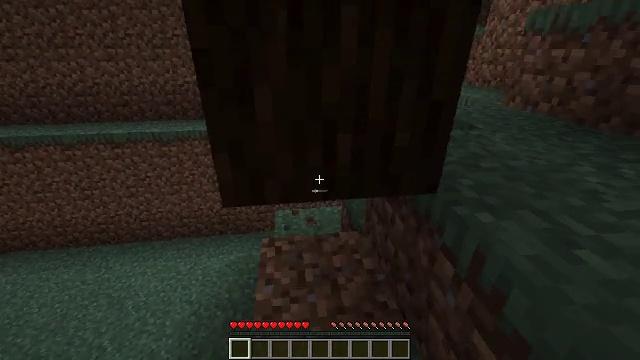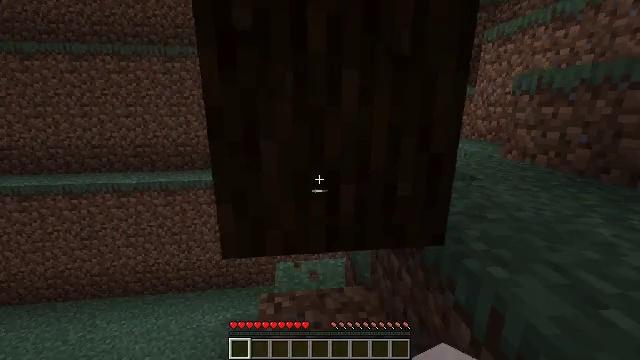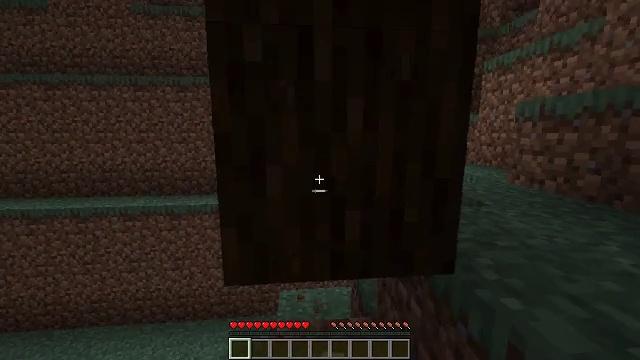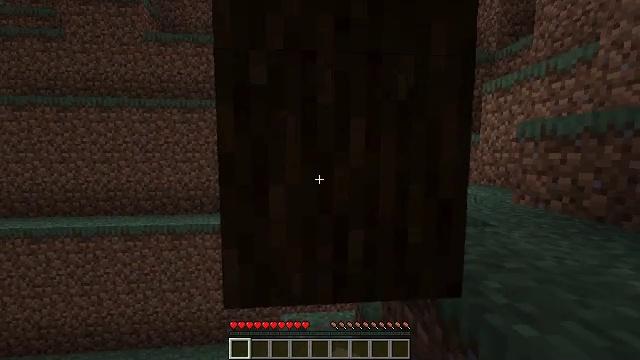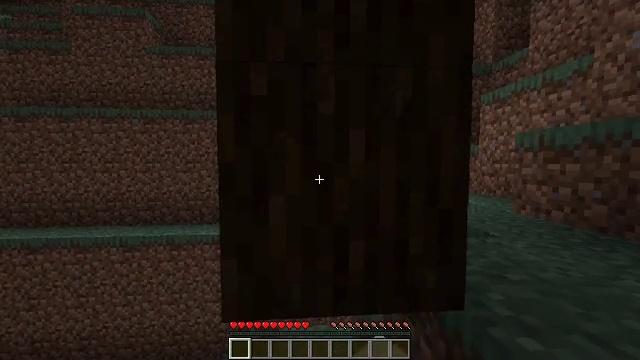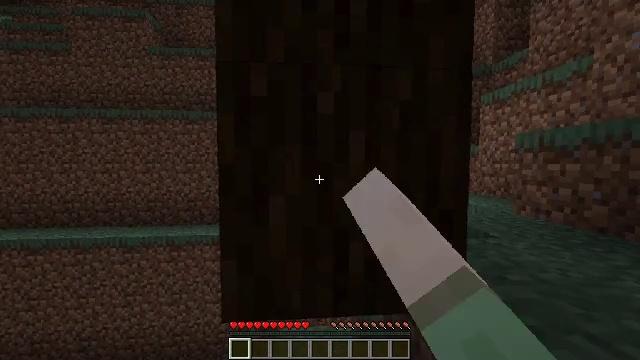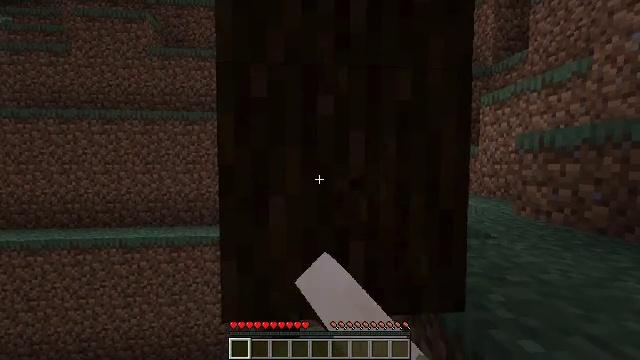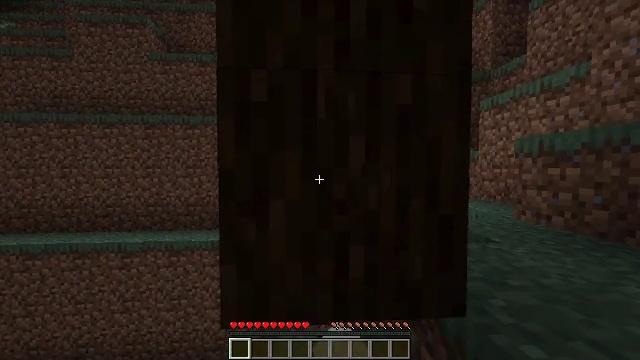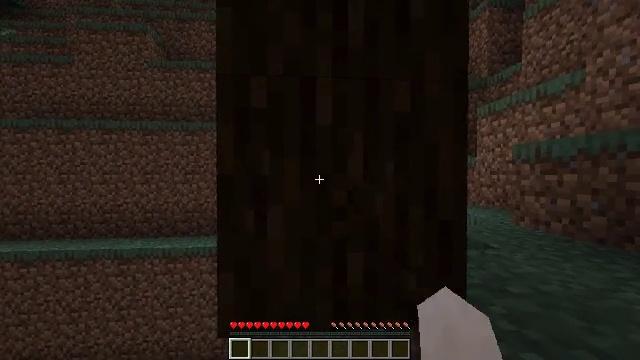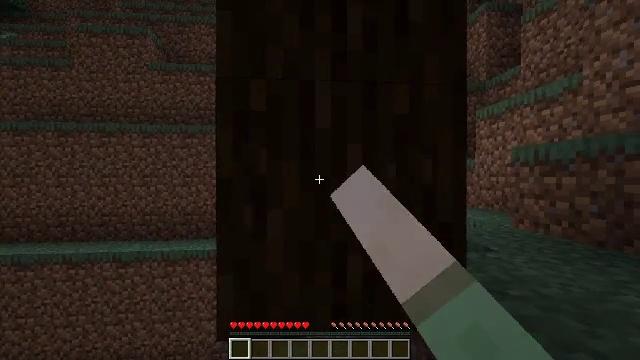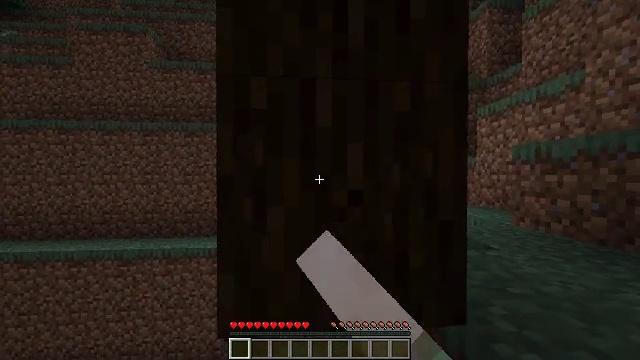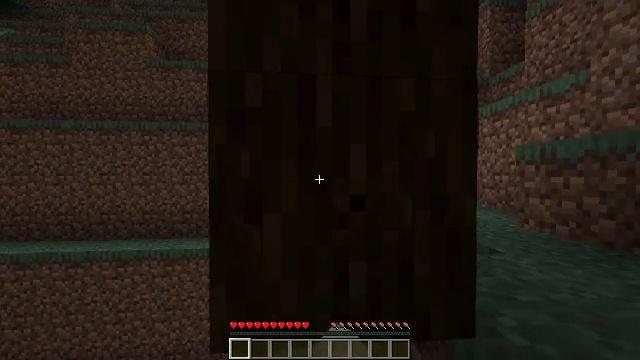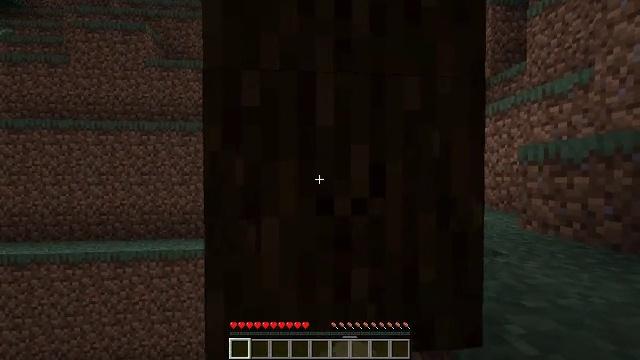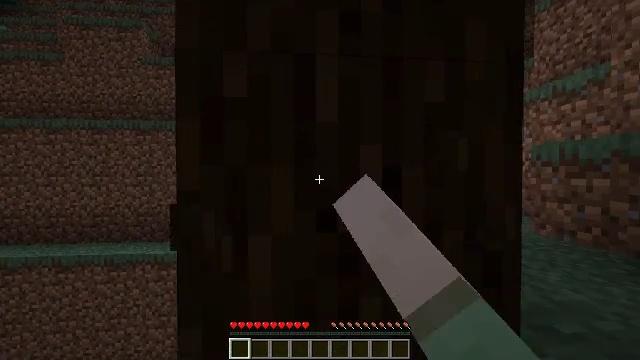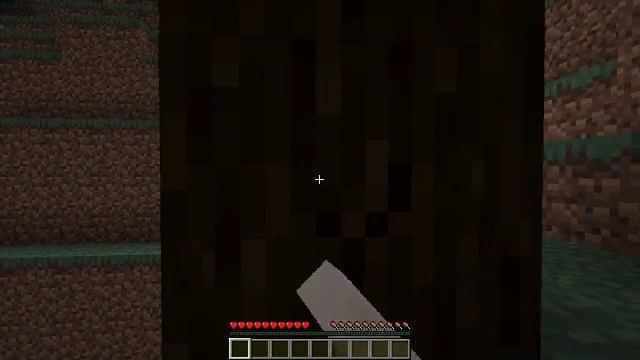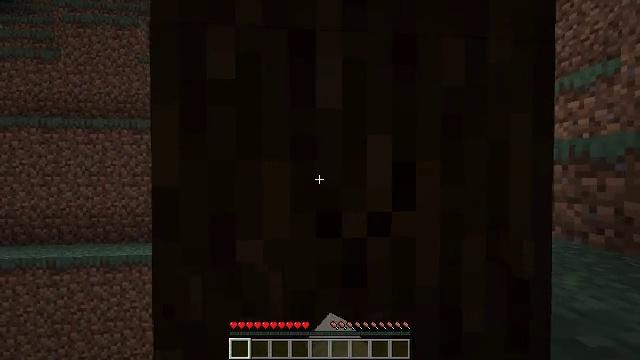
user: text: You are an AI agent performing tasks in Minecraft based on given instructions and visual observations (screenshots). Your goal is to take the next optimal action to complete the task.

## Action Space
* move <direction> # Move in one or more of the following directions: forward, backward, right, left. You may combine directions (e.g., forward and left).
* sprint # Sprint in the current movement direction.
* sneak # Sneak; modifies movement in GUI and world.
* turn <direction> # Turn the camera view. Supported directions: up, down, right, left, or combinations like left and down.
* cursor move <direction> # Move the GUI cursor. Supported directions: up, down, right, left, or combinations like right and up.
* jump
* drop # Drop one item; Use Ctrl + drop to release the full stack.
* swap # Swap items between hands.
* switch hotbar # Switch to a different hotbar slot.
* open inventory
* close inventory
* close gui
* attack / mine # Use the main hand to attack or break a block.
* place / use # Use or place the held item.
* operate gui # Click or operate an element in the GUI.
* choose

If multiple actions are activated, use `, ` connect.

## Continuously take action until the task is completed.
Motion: motion action
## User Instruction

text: Gather spruce log by chopping the tree.
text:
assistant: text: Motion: turn up, attack / mine
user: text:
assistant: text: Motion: turn left and up, attack / mine
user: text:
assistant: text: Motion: turn up, attack / mine
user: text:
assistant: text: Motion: turn up, attack / mine
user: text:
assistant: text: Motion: attack / mine
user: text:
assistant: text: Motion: attack / mine
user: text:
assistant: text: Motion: attack / mine
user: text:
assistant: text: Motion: turn up, attack / mine
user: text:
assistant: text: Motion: attack / mine
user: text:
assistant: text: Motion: attack / mine
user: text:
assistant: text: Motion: move forward, attack / mine
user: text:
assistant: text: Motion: move forward, attack / mine
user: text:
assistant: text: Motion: attack / mine
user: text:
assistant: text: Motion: attack / mine
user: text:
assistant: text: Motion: attack / mine
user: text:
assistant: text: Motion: attack / mine
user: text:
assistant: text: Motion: attack / mine
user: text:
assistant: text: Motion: attack / mine
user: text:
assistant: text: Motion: attack / mine
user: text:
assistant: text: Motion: attack / mine
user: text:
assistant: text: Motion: attack / mine
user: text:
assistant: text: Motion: move back, attack / mine
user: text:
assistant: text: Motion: move back, attack / mine
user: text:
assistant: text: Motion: attack / mine
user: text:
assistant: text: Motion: attack / mine
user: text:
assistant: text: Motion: attack / mine
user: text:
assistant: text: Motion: attack / mine
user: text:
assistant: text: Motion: attack / mine
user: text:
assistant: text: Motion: attack / mine
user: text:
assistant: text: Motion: attack / mine